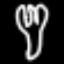
Label: fork